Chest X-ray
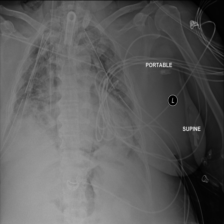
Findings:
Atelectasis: negative
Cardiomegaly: negative
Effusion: negative
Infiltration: negative
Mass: negative
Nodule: negative
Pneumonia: negative
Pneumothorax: negative
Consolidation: positive
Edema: negative
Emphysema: negative
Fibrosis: negative
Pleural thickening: negative
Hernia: negative